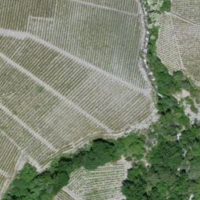
EUNIS habitat code: 40
Species observed at this site:
Epilobium parviflorum